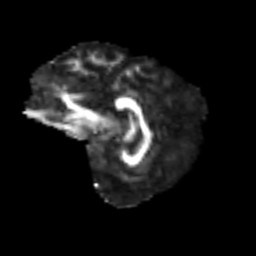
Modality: FA
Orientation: sagittal
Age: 72
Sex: female
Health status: ill
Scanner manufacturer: siemens
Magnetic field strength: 3 T
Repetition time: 8.7 s
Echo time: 0.11 s